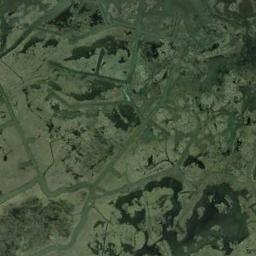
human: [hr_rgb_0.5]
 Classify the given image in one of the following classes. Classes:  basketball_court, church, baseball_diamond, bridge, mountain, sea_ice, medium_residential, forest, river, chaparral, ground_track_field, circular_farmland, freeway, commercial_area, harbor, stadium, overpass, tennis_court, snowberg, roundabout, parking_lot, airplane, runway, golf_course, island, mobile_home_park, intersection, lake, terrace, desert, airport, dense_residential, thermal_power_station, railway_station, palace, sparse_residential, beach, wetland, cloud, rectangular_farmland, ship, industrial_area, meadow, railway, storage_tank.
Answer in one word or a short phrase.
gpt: wetland